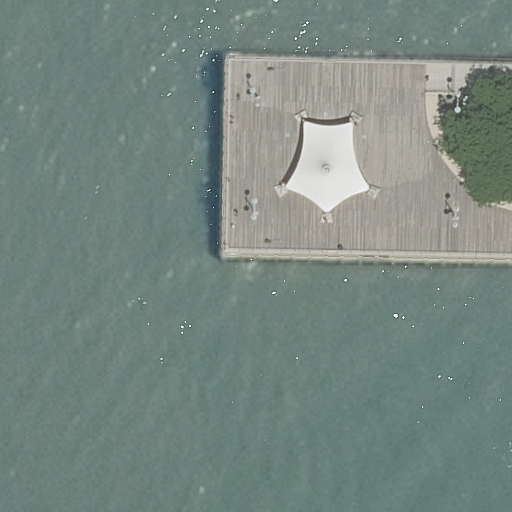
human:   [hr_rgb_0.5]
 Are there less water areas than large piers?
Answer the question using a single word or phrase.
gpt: no

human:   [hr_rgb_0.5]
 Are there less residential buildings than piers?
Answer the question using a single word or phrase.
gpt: yes

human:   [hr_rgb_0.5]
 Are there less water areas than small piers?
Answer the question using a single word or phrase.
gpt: no

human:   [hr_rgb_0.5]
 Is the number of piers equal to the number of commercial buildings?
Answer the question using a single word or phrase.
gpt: no

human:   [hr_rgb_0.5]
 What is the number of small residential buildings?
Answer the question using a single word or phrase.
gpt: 0

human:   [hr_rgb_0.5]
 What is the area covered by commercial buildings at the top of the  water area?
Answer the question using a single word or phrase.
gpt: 0m2

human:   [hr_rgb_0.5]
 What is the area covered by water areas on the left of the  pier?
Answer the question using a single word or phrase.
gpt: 0m2

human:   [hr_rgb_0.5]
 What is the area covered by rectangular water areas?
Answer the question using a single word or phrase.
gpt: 0m2

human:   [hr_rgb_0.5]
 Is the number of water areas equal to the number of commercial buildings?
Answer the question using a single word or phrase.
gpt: no

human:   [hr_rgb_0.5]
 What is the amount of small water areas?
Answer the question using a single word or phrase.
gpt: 0

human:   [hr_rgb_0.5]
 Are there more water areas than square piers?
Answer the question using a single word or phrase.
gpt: yes

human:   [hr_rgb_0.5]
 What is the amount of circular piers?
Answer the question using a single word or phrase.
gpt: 0

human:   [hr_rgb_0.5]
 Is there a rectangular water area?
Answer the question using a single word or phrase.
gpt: no

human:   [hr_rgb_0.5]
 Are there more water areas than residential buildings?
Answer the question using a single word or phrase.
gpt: yes

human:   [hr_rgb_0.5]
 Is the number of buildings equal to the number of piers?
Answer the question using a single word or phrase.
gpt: no

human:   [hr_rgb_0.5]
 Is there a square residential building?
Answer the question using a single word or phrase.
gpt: no

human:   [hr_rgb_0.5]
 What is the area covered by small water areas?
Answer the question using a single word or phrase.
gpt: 0m2

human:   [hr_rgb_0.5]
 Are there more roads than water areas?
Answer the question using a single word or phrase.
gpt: no

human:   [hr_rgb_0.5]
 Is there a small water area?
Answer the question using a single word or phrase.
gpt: no

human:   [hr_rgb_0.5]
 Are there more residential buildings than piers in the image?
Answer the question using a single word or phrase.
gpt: no

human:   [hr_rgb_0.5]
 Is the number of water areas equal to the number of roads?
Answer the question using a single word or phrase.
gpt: no

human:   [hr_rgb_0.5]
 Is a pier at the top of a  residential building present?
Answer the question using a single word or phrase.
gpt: no

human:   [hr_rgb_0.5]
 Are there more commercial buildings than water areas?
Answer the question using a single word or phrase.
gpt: no

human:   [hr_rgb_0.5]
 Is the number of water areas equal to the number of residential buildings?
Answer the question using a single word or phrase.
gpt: no

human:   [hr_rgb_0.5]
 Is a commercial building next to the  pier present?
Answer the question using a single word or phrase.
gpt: no

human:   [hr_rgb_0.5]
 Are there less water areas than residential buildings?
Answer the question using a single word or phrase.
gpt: no

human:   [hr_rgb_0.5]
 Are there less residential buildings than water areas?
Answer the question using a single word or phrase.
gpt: yes

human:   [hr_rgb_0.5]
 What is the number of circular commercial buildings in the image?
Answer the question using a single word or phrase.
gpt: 0

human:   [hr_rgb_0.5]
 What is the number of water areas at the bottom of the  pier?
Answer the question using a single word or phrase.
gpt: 0

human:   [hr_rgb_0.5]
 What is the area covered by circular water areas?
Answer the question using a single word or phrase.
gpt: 0m2

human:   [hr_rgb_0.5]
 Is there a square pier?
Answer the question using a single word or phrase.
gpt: no

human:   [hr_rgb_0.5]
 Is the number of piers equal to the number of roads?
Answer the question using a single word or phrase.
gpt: no

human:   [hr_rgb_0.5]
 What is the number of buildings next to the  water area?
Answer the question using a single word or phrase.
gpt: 0

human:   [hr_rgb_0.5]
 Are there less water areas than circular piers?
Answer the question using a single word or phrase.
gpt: no

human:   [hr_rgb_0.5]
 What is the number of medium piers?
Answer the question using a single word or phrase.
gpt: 0

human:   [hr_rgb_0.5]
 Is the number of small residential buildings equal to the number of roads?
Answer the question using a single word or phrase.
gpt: yes